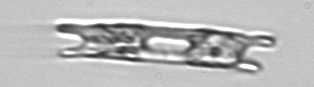
Label: Eucampia